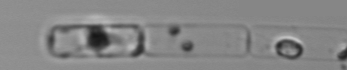
Label: Guinardia_delicatula_TAG_internal_parasite